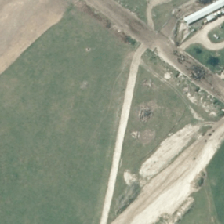
Land cover: shortrotation_cropland